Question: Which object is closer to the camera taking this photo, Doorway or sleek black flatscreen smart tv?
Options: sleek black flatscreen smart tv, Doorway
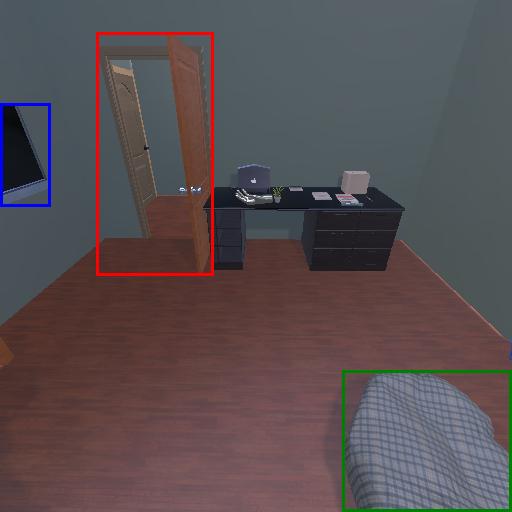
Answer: sleek black flatscreen smart tv